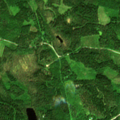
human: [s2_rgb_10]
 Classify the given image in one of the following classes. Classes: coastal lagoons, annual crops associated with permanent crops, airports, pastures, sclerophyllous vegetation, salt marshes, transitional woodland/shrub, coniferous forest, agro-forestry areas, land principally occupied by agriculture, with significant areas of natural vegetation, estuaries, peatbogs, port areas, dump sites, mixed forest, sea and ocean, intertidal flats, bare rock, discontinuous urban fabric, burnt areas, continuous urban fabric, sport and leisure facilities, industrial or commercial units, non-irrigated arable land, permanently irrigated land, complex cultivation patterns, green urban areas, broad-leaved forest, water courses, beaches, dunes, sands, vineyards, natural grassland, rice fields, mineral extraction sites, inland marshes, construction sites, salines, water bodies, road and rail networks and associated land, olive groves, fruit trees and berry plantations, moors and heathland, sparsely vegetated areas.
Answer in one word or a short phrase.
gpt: broad-leaved forest, coniferous forest, mixed forest